Question: I need to plot some things, my data is available in a <URL>
My current best plot version is:

I am almost satisfied, except that the points, lines and bars seem to overlap inconsistently. Especially, when you look at the negative group at T1, it is overridden by the black line which doesn't look very professional. Is there a way, to work around this and make overlaps being in a more consistent, meaningful way? The issue is independent of export format (image, pdf).
The code for this plot:
'''
pd <- position_dodge(.2)
ggplot(MyData, aes(x=time, y=ias, colour=GROUP, group=GROUP,
shape=GROUP)) +
stat_summary(fun.data = "mean_se", geom="errorbar",position=pd) +
stat_summary(fun.y="mean", geom="point", size=8,position=pd) +
stat_summary(fun.y="mean", geom="line",position=pd) +
scale_x_discrete(breaks=c("0", "1", "2"), labels=c("T0", "T1", "T2"))+
coord_cartesian(ylim=c(2, 7)) +
scale_y_continuous(breaks=seq(2, 6, 2)) +
scale_color_manual(values=c("gray30", "gray50","gray70"),name ="Gruppe",
breaks=c("baseline", "negative", "neutral"),
labels=c("Baseline", "Attend-negative", "Attend-neutral")) +
scale_shape_discrete(name ="Gruppe",
breaks=c("baseline", "negative", "neutral"),
labels=c("Baseline", "Attend-negative", "Attend-neutral")) +
theme(
panel.grid.major.y = element_line(colour = "gray80", size = NULL, linetype = NULL, # horizontale Linien
lineend = NULL)
,panel.grid.minor.y = element_line(colour = "gray90", size = NULL, linetype = NULL,
lineend = NULL)
,panel.grid.major.x = element_blank() # vertikale Linien
,panel.grid.minor.x = element_blank()
,legend.background = element_rect(fill = "white", colour = "white") # Legende
,legend.key = element_rect(fill = "white", colour = "white")
,panel.background = element_rect(fill = "white", colour = "white", size = NULL, # Panel Hintergrund
linetype = NULL)
,axis.line = element_line(colour = "black", size=.5)
,axis.ticks.x = element_line(colour = "black", size=.5)
,axis.ticks.y = element_line(colour = "black", size=.5)
,axis.ticks.length = unit(0.5, "cm")
,axis.ticks.margin = unit(.3, "cm")
,axis.title.x = element_text(family = NULL, face = "bold", size = 11,vjust=0.1)
,axis.title.y = element_text(family = NULL, face = "bold", size = 11,vjust=0.1)
,axis.text=element_text(colour="black")
,legend.title = element_text(family = NULL, face = "plain", size = 11)
,legend.text = element_text(family = NULL, face = "plain", size = 9)
) +
xlab("Messzeitpunkt")+
ylab("State-KA (M)")
'''
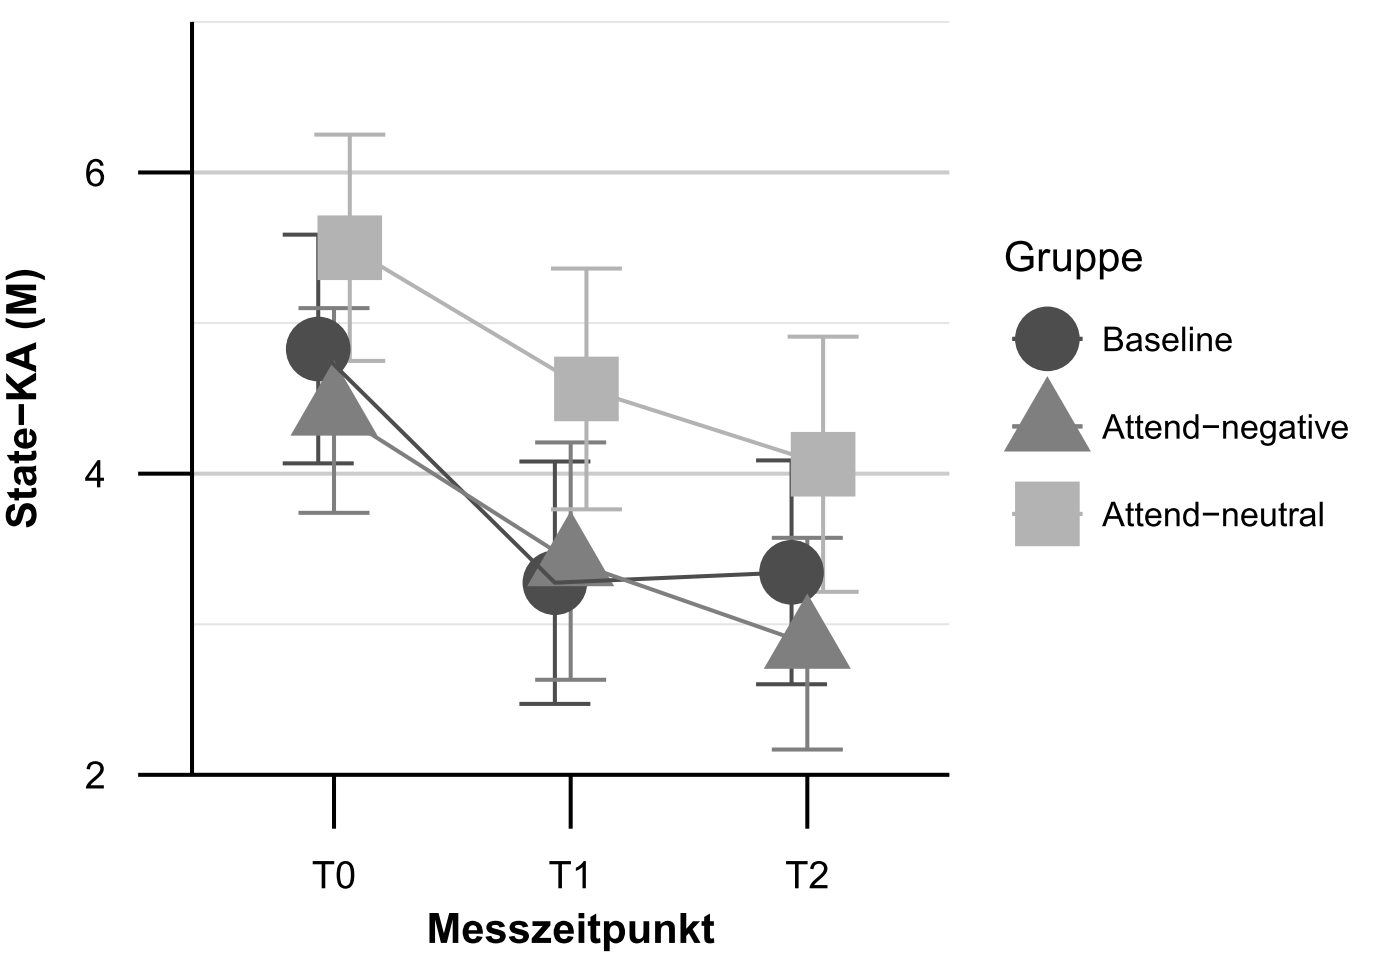
Answer: Just change the order of 'stat_summary()' calls in the order you need (they plotted in actual plot in the order they are called in your code) - first errorbars, then lines and points as last.
'''
+ stat_summary(fun.data = "mean_se", geom="errorbar",position=pd) +
stat_summary(fun.y="mean", geom="line",position=pd) +
stat_summary(fun.y="mean", geom="point", size=8,position=pd)
'''